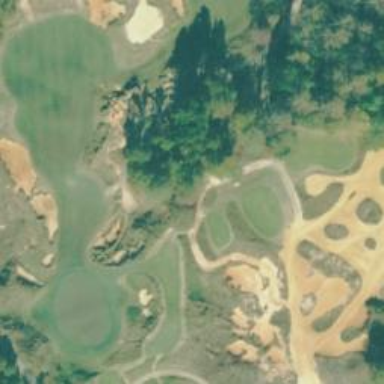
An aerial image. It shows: Golf cartpath that is also road path.